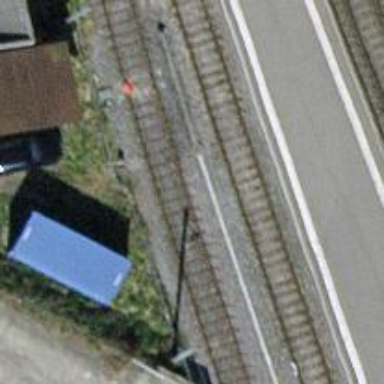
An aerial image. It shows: Single railway track with electrified contact line.